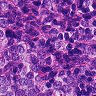
Metastatic tissue present: yes